Question:
Hi tried something like it was working before
'''
driver.find_element_by_xpath("//*[@id="loginForm"]/div/div[1]/input").send_keys("abhishek.gupta1608@toppr.in")
'''
but now it gives error
'''
Message: no such element: Unable to locate element: {"method":"xpath","selector":"//div[@class="inputs"]//input[@name="email"]"}
'''
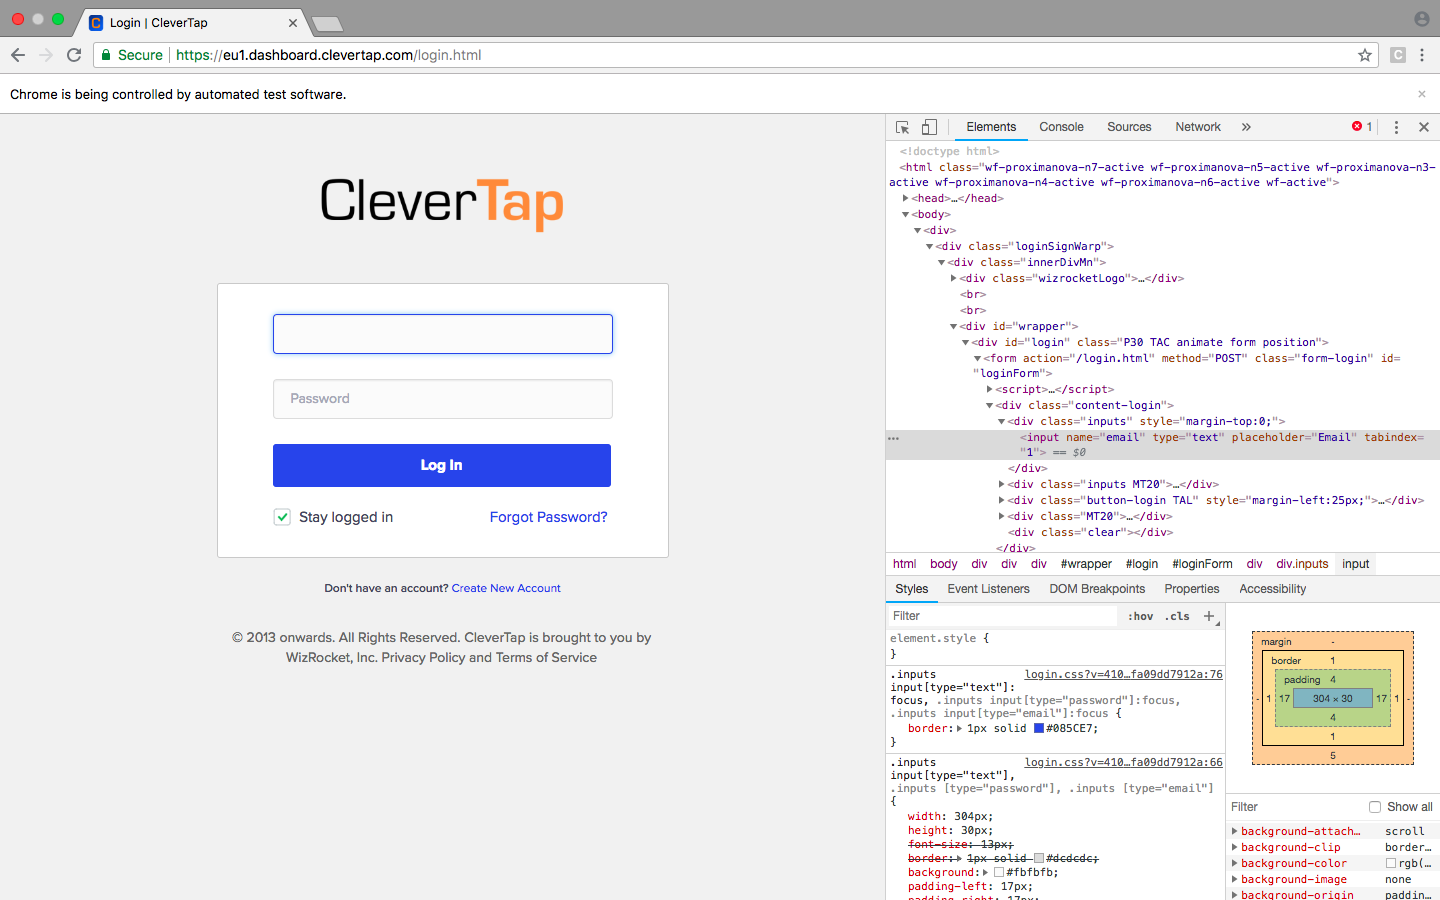
Answer: You can try with name :
'''
driver.find_element_by_name("email").send_keys("abhishek.gupta1608@toppr.in")
'''
in case you want to introduce webDriverWait :
'''
wait = WebDriverWait(driver,10)
wait.until(EC.element_to_be_clickable((By.NAME, 'email'))).send_keys("abhishek.gupta1608@toppr.in")
'''
Note that you will have to imports these :
'''
from selenium.webdriver.common.by import By
from selenium.webdriver.support.ui import WebDriverWait
from selenium.webdriver.support import expected_conditions as EC
'''
You are in iframe , you will have to switch the focus of your web driver to default content and then you can interact with it:
'''
driver.switch_to.default_content()
wait.until(EC.element_to_be_clickable((By.NAME, 'email'))).send_keys("abhishek.gupta1608@toppr.in")
'''